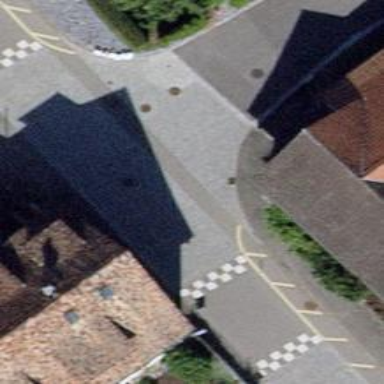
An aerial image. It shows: Table-style traffic calming feature.